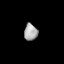
Tissue: lung
Cell type: Endothelial cells
Senescence score: 0.5648
Nuclear area (px): 216
Mean DAPI intensity: 170.032